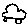
Label: car